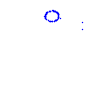
Particle: proton